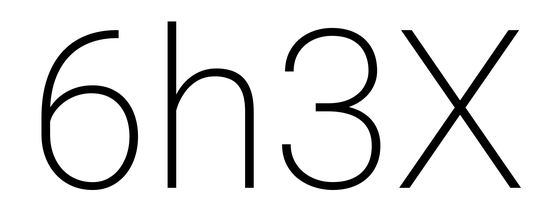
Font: Roboto_ExtraLight